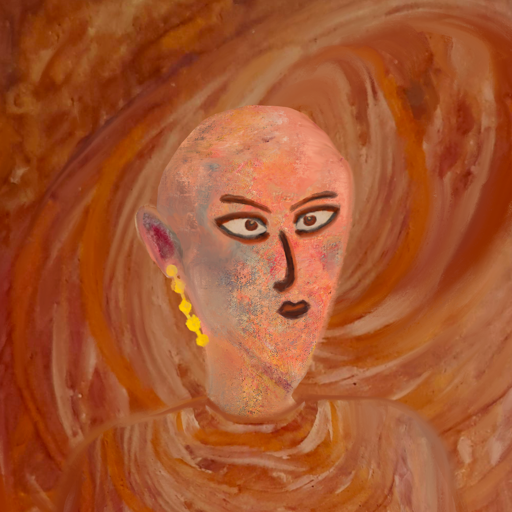
Background: Pious_Lady, Head And Neck Side: Irani, Face Side: Roy_Bahadur, Bust: Pious_Lady, Hair Side: Blank, Head Accessory: Blank, Second Necklace: Blank, Necklace: Blank, Baby: Blank